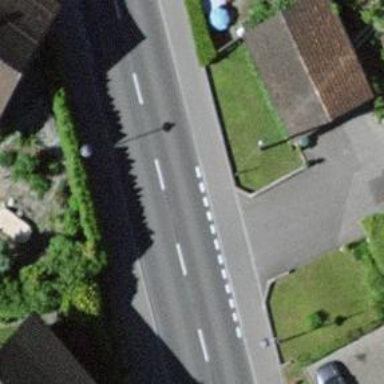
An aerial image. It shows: Unmarked road crossing.